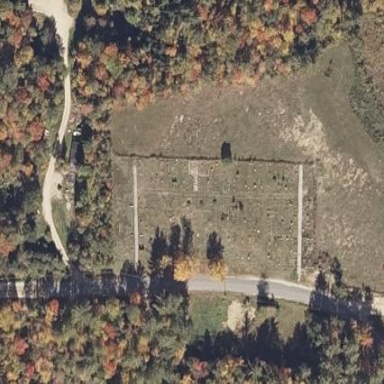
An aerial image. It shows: Grave yard.